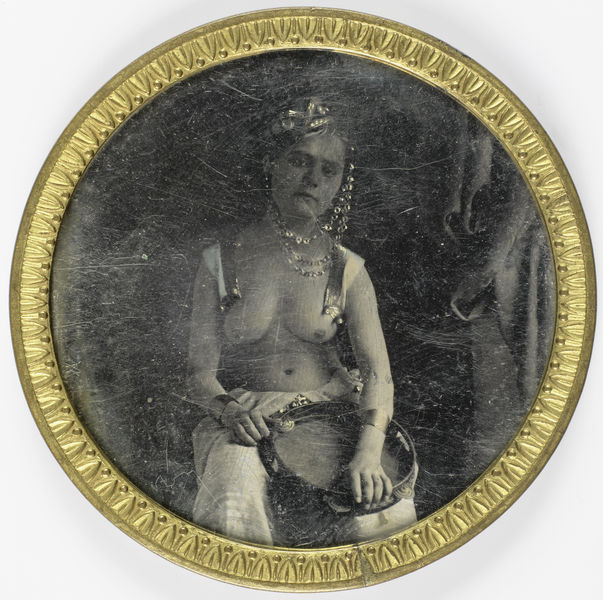
Titel: Halfnaakte vrouw in arabisch kostuum
Standort: Amsterdam
Institution: Rijksmuseum
Schlagwörter: nackt, schatten, weiß, sitzen, brust, busen, frau, grau, licht, schmuck, schwarz, blick, rahmen, bild, hände, instrument, portrait, vorhang, gold, sitzend, musik, kreis, rund, kette, erotik, foto, nack, goldrand, kopfschmuck, gehämmert, tambourin, tamburin, geschmückt, barbusig